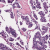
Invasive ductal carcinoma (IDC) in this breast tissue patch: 1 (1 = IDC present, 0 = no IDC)